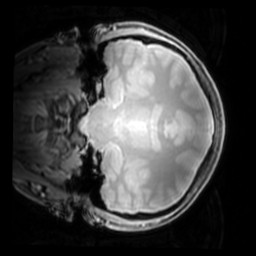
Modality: PDw
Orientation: coronal
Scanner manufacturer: philips
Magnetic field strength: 7 T
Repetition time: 0.008 s
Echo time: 0.001974 s